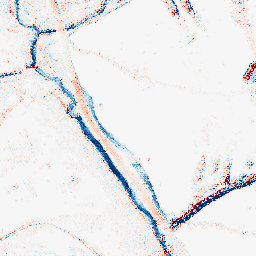
Category: morphological
Decomposition family: morphological_rect
Decomposition parameters: operation: average
width: 10
height: 5
Upsampling method: regularized
Upsampling parameters: scale: 2
lambda_reg: 0.1
Upsampling scale: 2